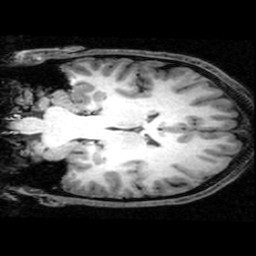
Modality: T1w
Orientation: coronal
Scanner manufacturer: ge
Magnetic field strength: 3 T
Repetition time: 0.01222 s
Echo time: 0.005176 s